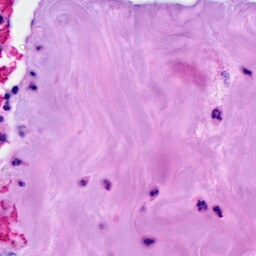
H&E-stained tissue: Breast